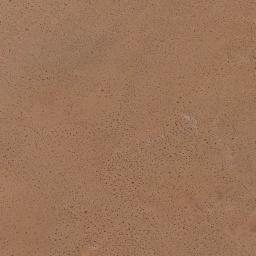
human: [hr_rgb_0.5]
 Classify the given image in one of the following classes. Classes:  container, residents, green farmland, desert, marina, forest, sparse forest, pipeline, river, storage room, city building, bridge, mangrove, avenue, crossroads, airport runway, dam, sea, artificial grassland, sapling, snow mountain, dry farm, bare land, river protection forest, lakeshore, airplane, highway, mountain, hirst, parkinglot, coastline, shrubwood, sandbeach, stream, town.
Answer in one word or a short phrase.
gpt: desert